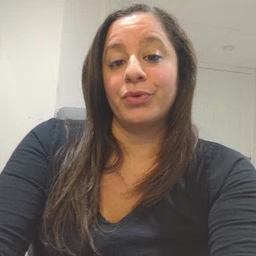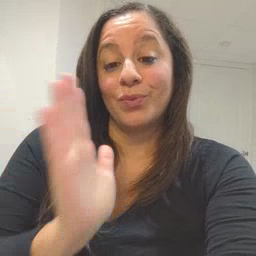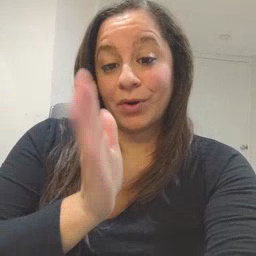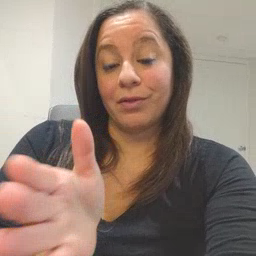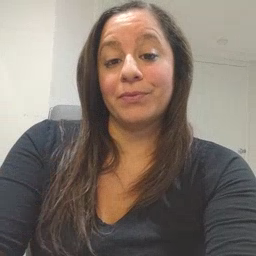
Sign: will